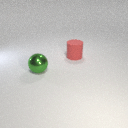
large green metal sphere to the left of large red rubber cylinder